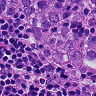
Metastatic tissue present: yes